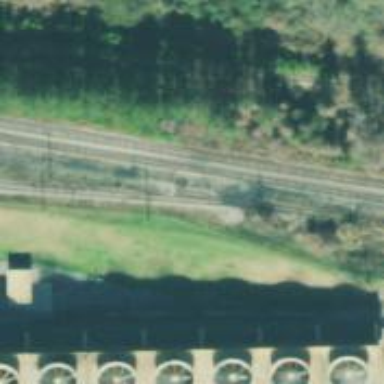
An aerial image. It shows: Abandoned railway spur.